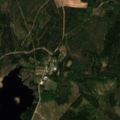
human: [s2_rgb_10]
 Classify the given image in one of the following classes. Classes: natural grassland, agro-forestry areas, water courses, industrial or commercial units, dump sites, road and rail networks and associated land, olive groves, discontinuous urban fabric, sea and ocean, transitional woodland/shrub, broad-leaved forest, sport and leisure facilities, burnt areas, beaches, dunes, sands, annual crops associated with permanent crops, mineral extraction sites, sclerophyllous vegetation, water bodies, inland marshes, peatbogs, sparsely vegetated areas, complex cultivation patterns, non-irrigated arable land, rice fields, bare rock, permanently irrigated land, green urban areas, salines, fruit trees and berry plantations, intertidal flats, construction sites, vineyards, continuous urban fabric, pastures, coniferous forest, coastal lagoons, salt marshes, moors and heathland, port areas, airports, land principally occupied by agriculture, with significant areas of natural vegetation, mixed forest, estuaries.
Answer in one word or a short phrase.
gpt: coniferous forest, mixed forest, transitional woodland/shrub, water bodies